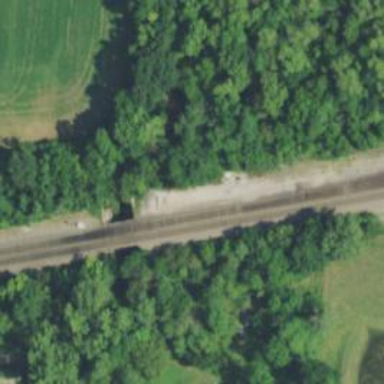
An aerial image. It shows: Abandoned railway bridge over siding.